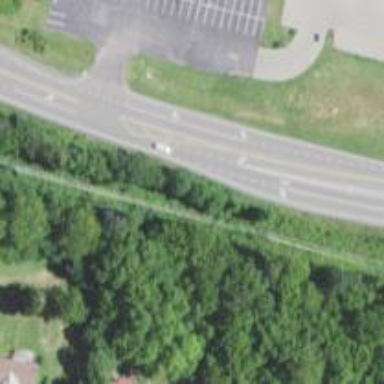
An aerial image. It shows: Asphalt road classified as trunk highway.